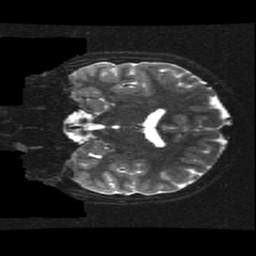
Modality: T2w
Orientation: coronal
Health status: ill
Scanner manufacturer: ge
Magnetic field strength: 3 T
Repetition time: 7.5 s
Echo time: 0.1015 s